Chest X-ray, PA view. Patient: 61 years old, sex F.
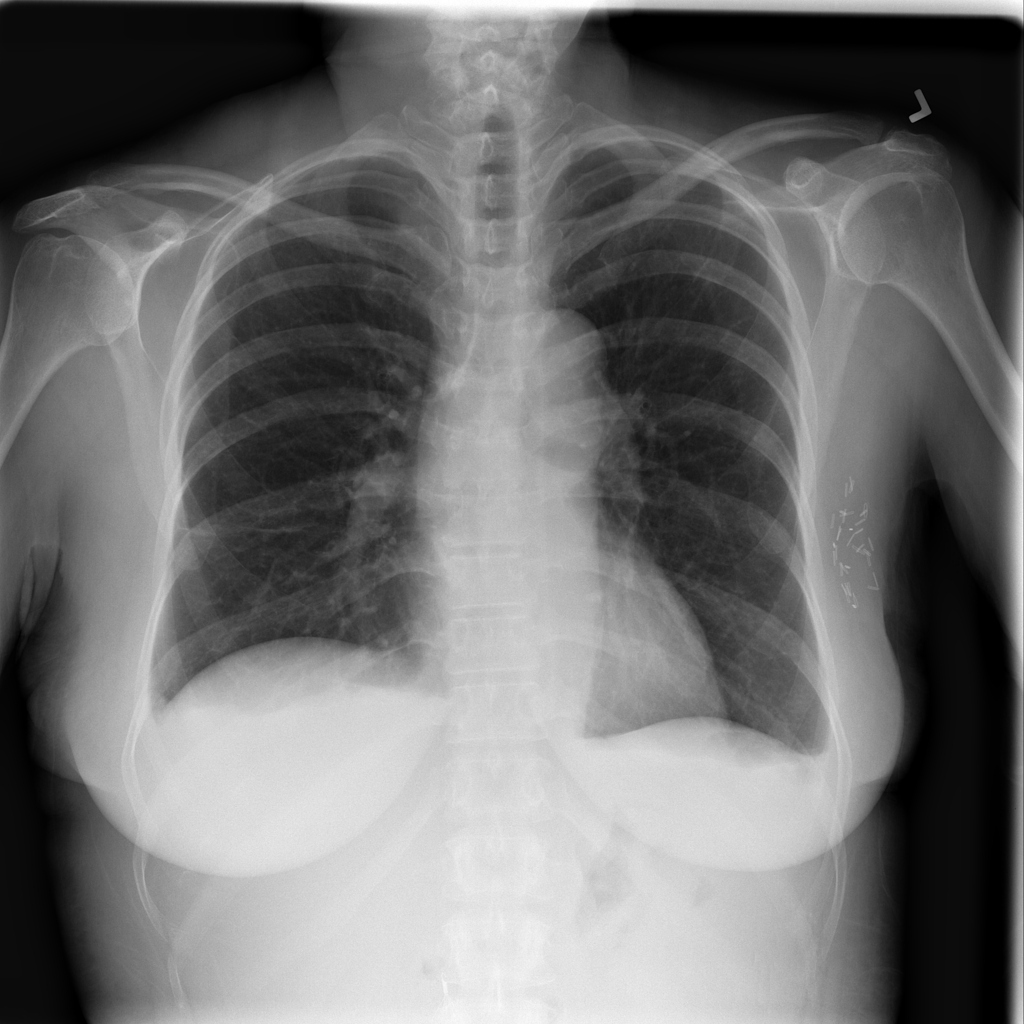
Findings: Atelectasis